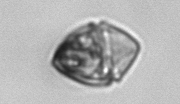
Label: Gyrodinium